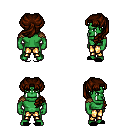
a pixel art fantasy rpg character, male body template, orc, green skin, leather shoulder armor, gold greaves, brown princess hairstyle, black slippers, four views (front, back, left, right), 2x2 character sprite sheet, small pixel art, hard edges, no anti-aliasing